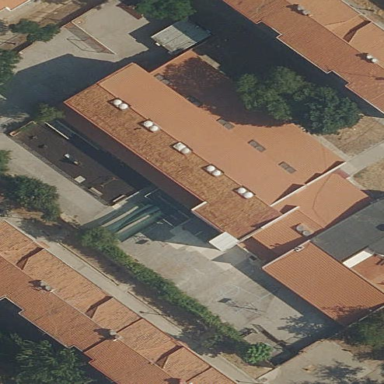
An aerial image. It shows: School.